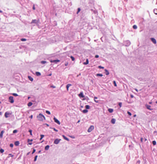
Tumor epithelial tissue: no
Tumor-associated stroma tissue: no
Normal tissue: yes